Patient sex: M
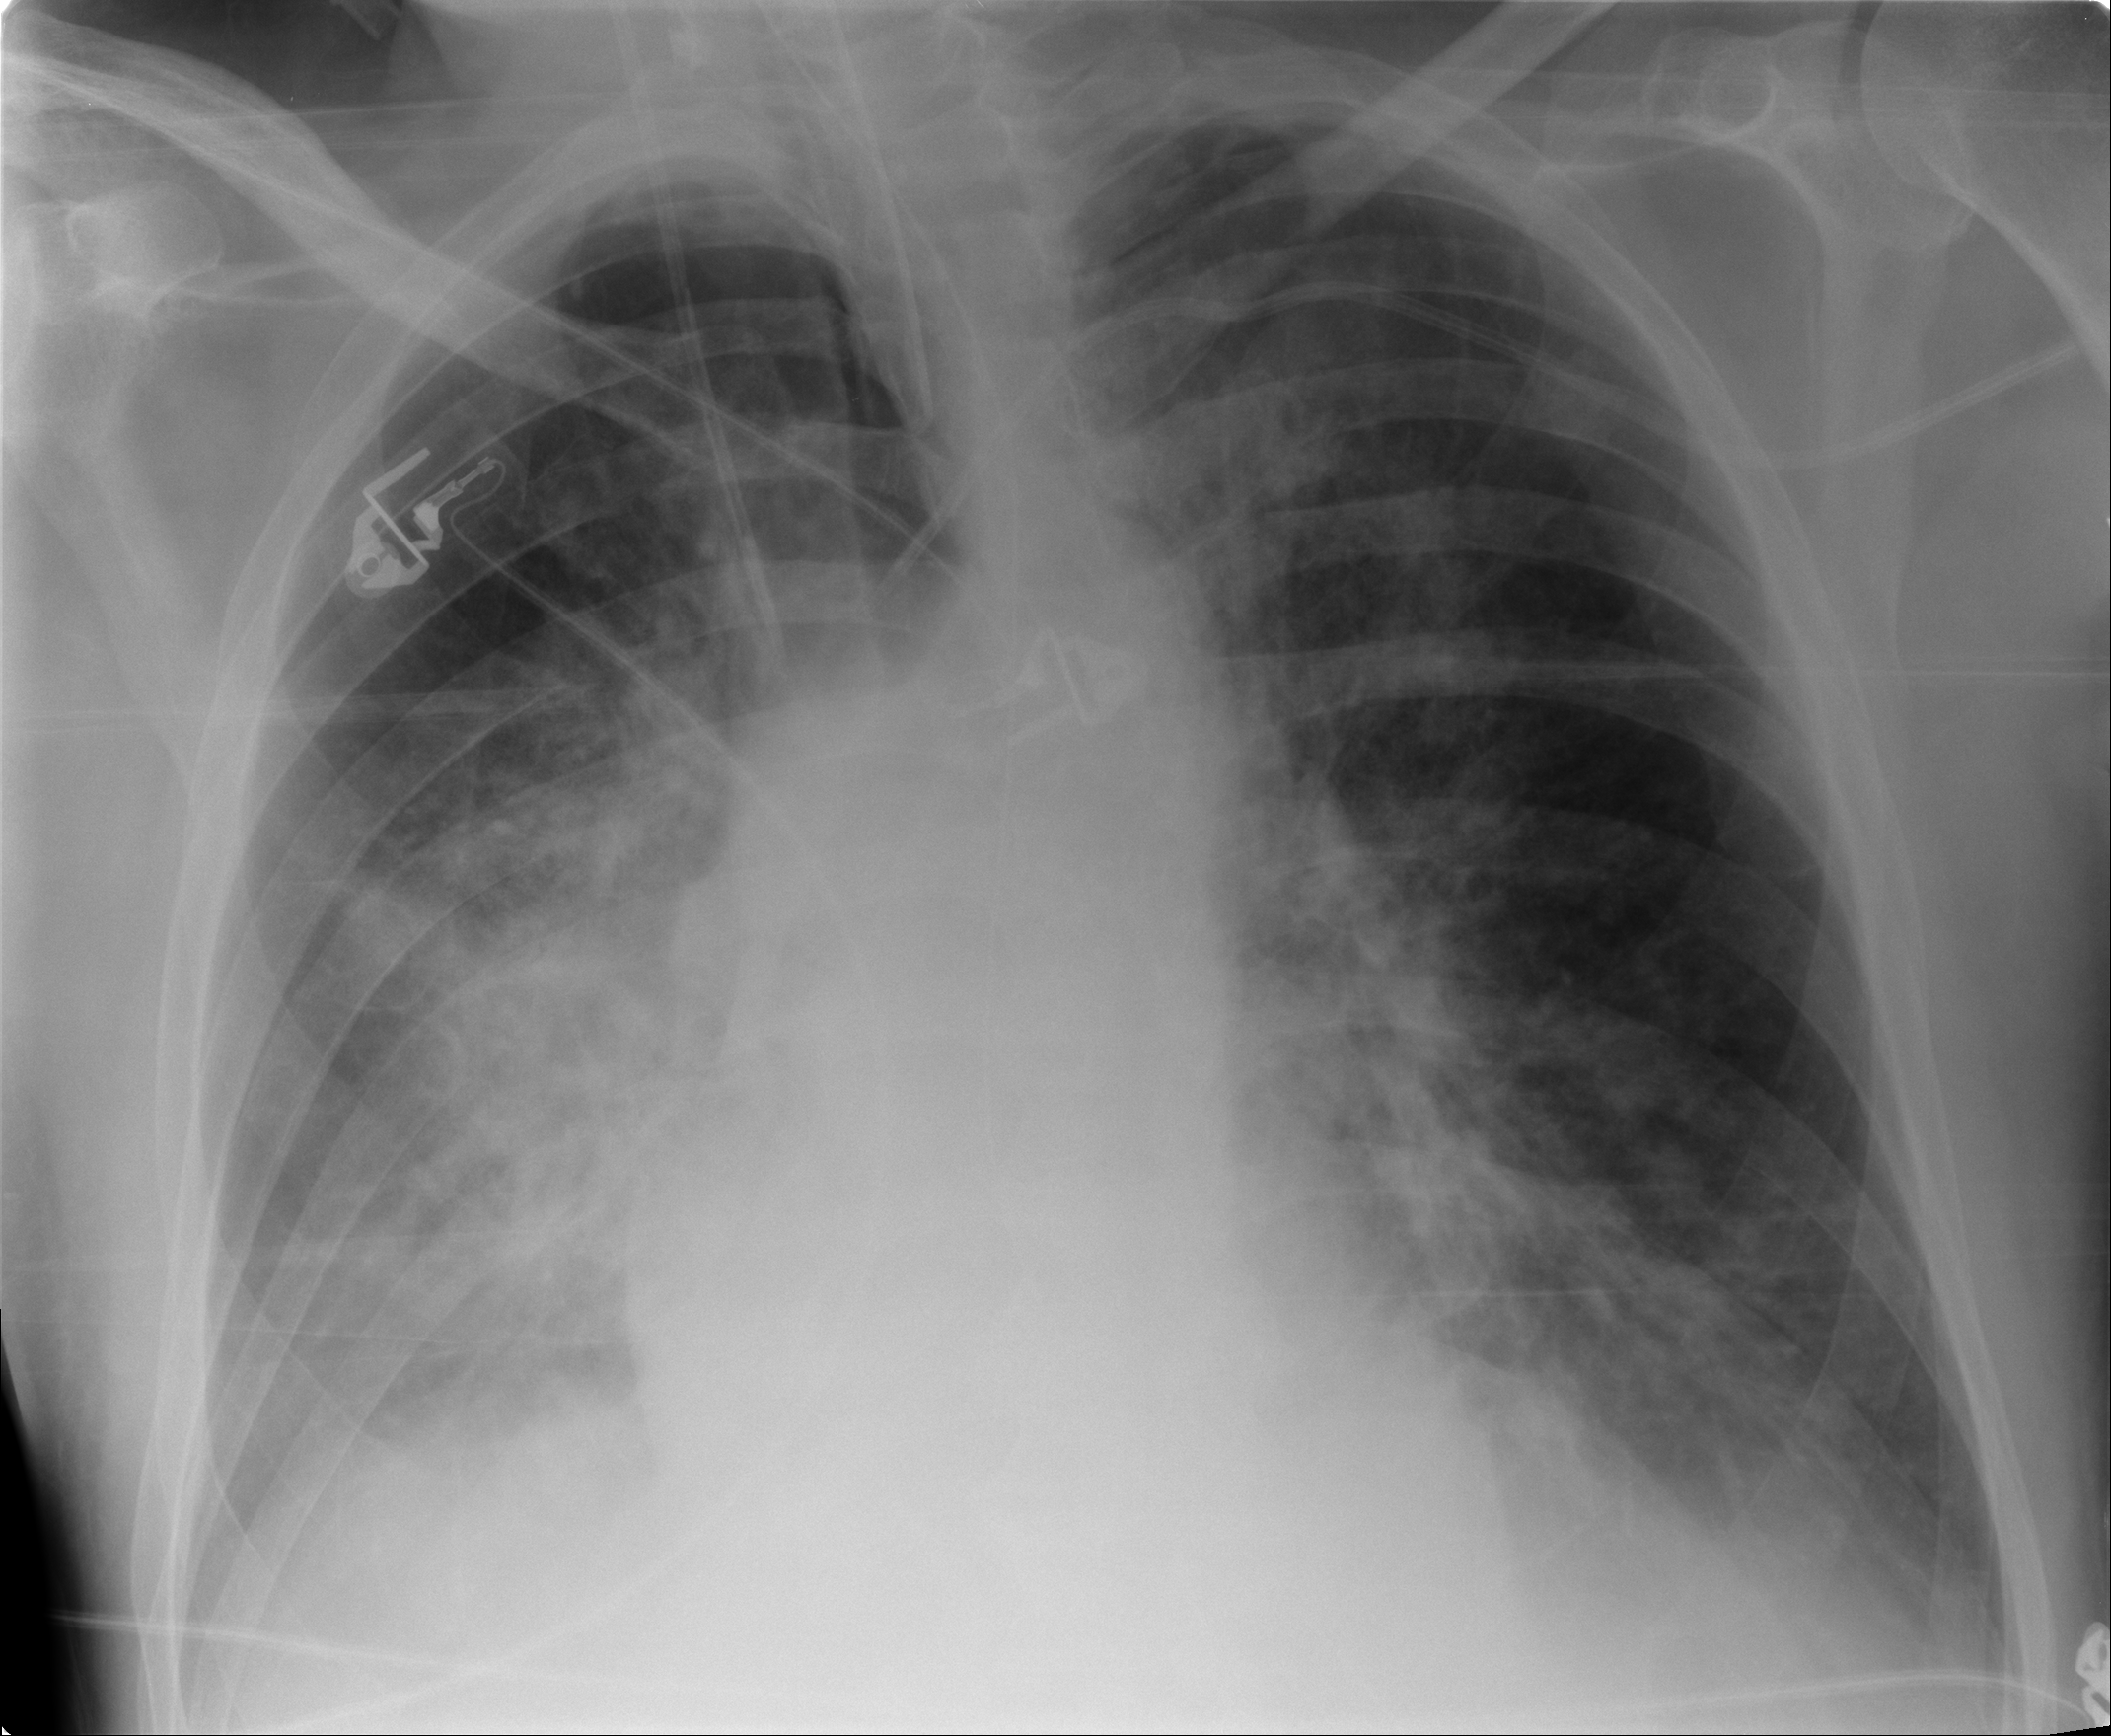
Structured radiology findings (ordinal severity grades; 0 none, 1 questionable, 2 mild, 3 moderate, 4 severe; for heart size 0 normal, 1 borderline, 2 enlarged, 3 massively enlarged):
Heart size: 2
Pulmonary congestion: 3
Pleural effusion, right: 1
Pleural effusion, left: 1
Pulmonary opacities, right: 2
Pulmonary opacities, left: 0
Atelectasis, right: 2
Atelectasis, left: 2